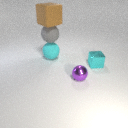
small purple metal sphere in front of large cyan rubber sphere